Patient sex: M
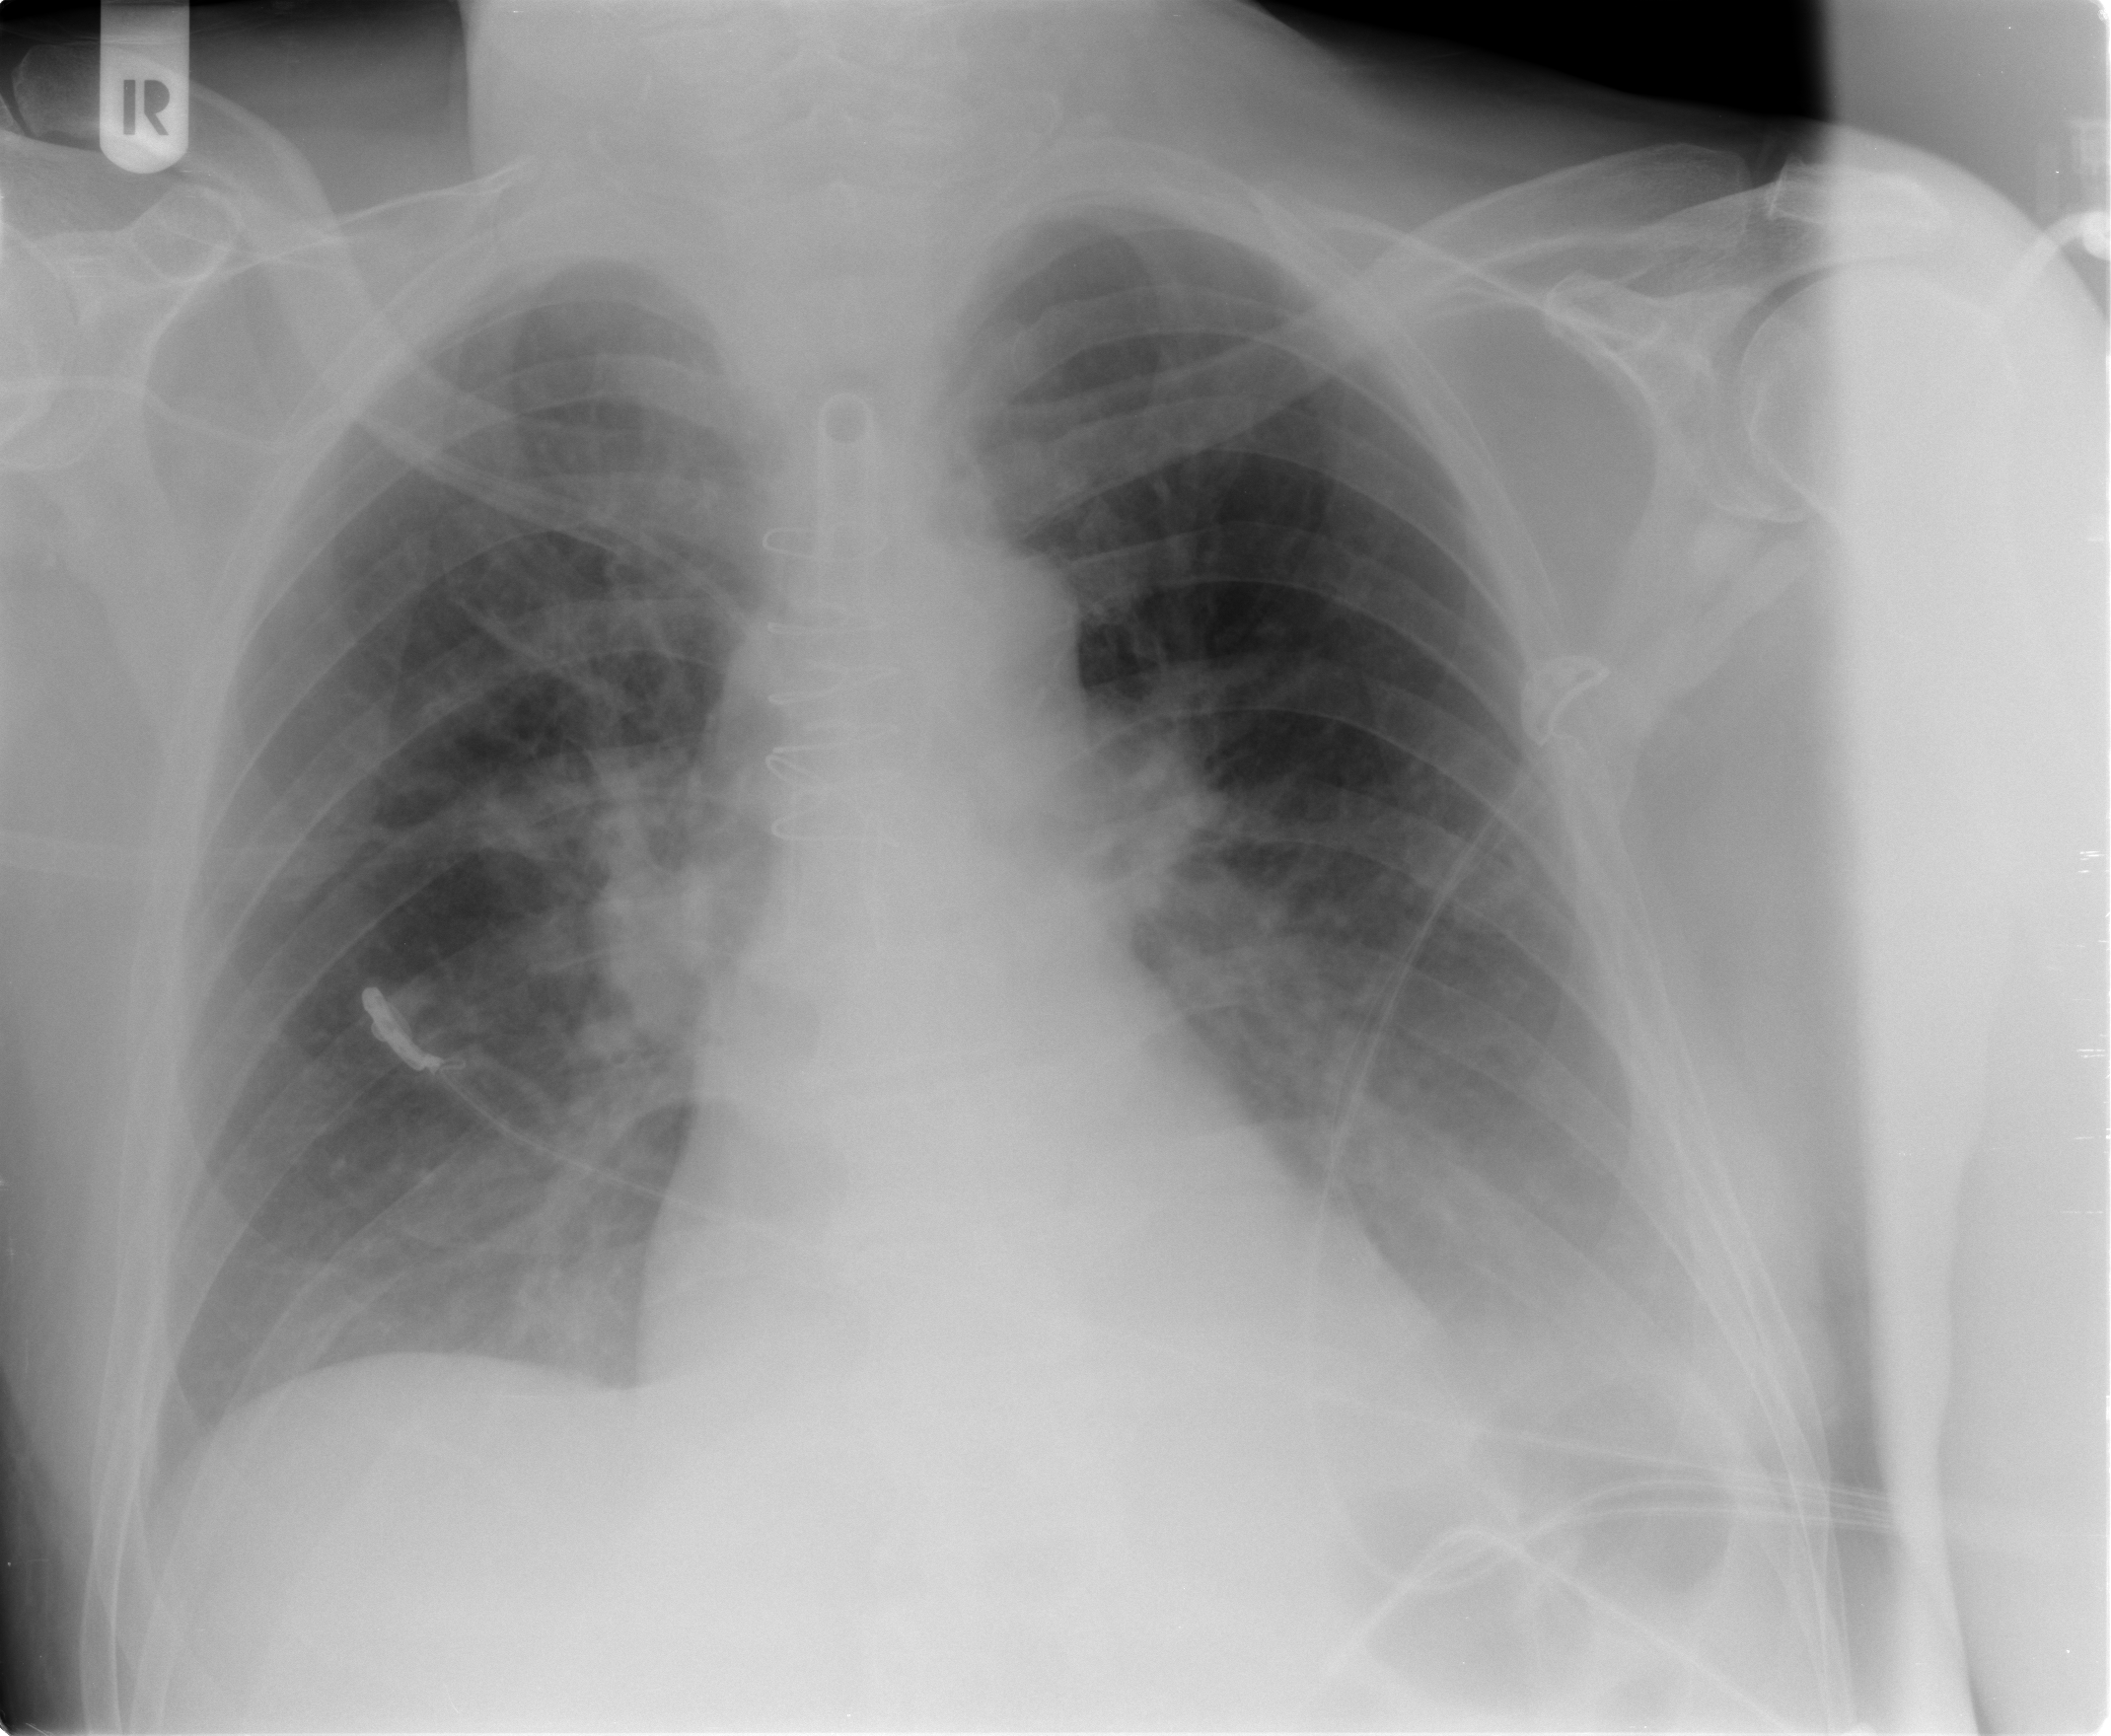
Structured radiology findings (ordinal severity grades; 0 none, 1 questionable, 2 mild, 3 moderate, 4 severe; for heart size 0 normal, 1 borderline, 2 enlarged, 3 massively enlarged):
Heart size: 0
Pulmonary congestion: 0
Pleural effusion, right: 2
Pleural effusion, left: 2
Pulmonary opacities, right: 2
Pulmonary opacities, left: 2
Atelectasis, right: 2
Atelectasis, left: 2